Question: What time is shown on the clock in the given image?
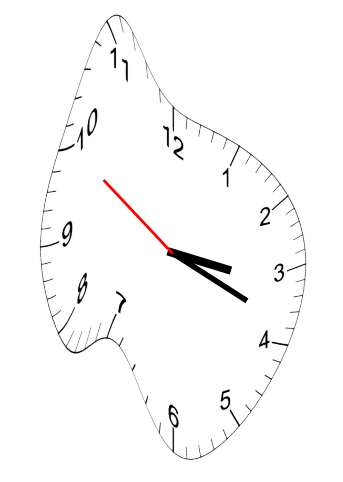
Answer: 03:18:50